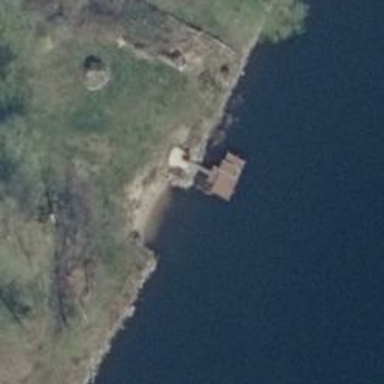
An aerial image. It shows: Man-made pier.